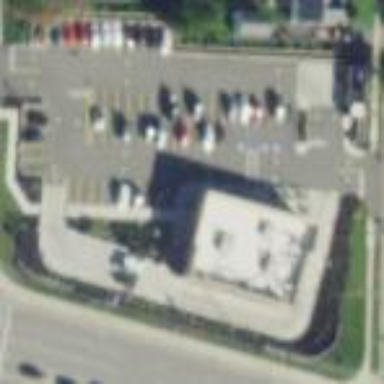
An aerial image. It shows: Retail area.